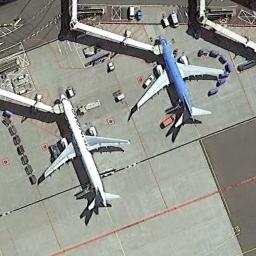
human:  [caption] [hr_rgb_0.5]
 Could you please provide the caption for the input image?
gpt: There are three boarding ports and two aircraft in the photograph .

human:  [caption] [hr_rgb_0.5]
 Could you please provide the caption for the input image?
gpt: A blue plane and a white plane are parked near the terminal .

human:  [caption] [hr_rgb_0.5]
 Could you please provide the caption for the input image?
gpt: A white plane and a blue fuselage parked neatly next to the buildings inside the airport .

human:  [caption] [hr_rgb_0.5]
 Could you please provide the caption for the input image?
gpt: A white plane and a blue plane parked next to boarding bridges while some facilities around planes .

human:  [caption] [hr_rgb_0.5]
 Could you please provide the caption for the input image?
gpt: Two planes are in the parking lot .